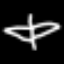
Label: airplane